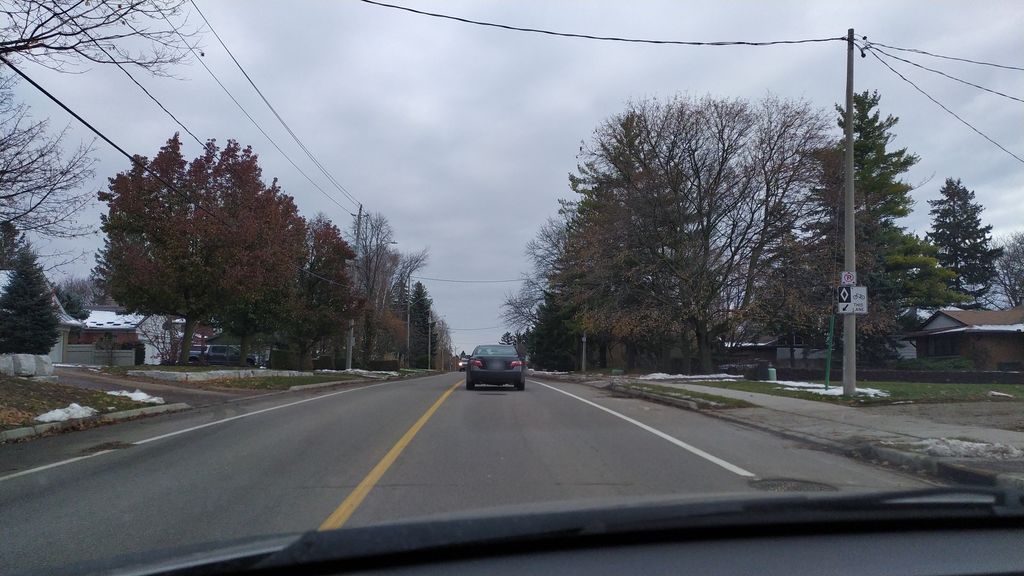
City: kitchener-waterloo